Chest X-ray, PA view. Patient: 30 years old, sex M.
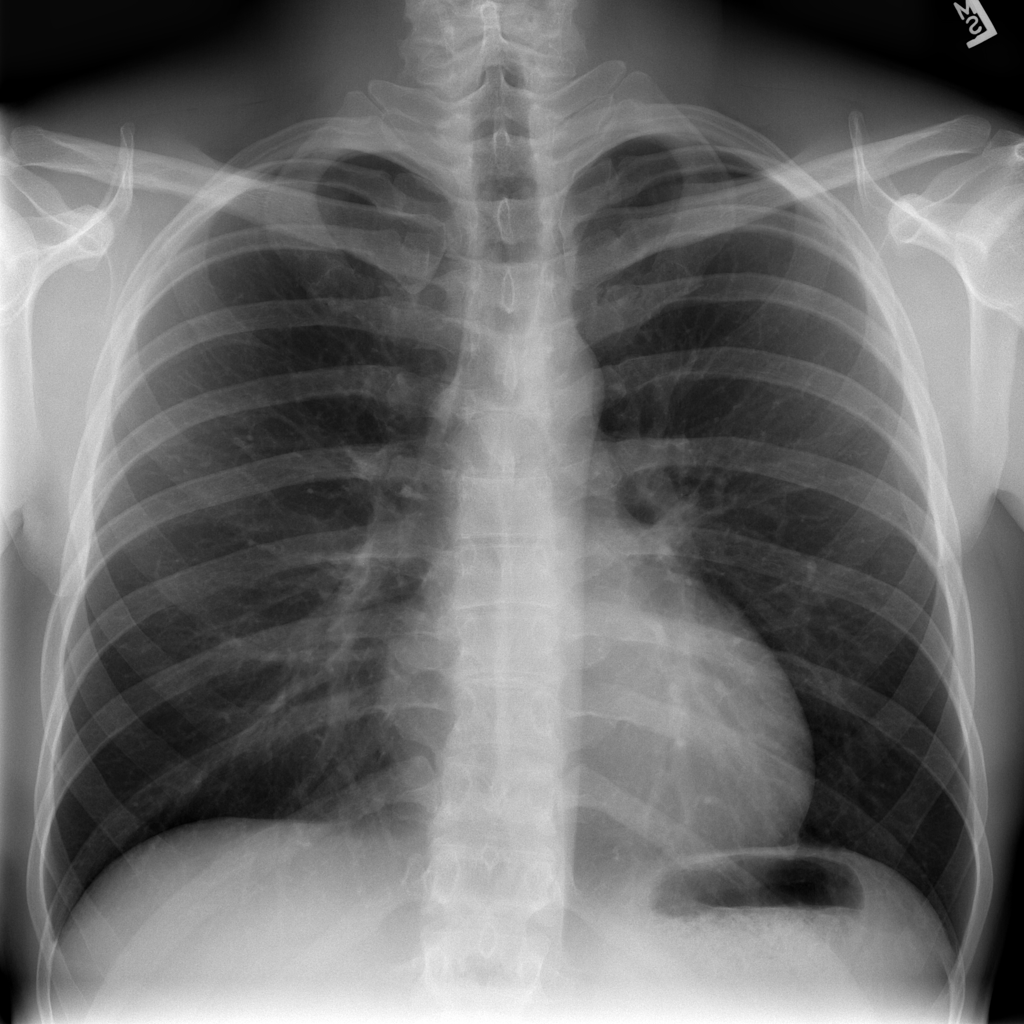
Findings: No Finding